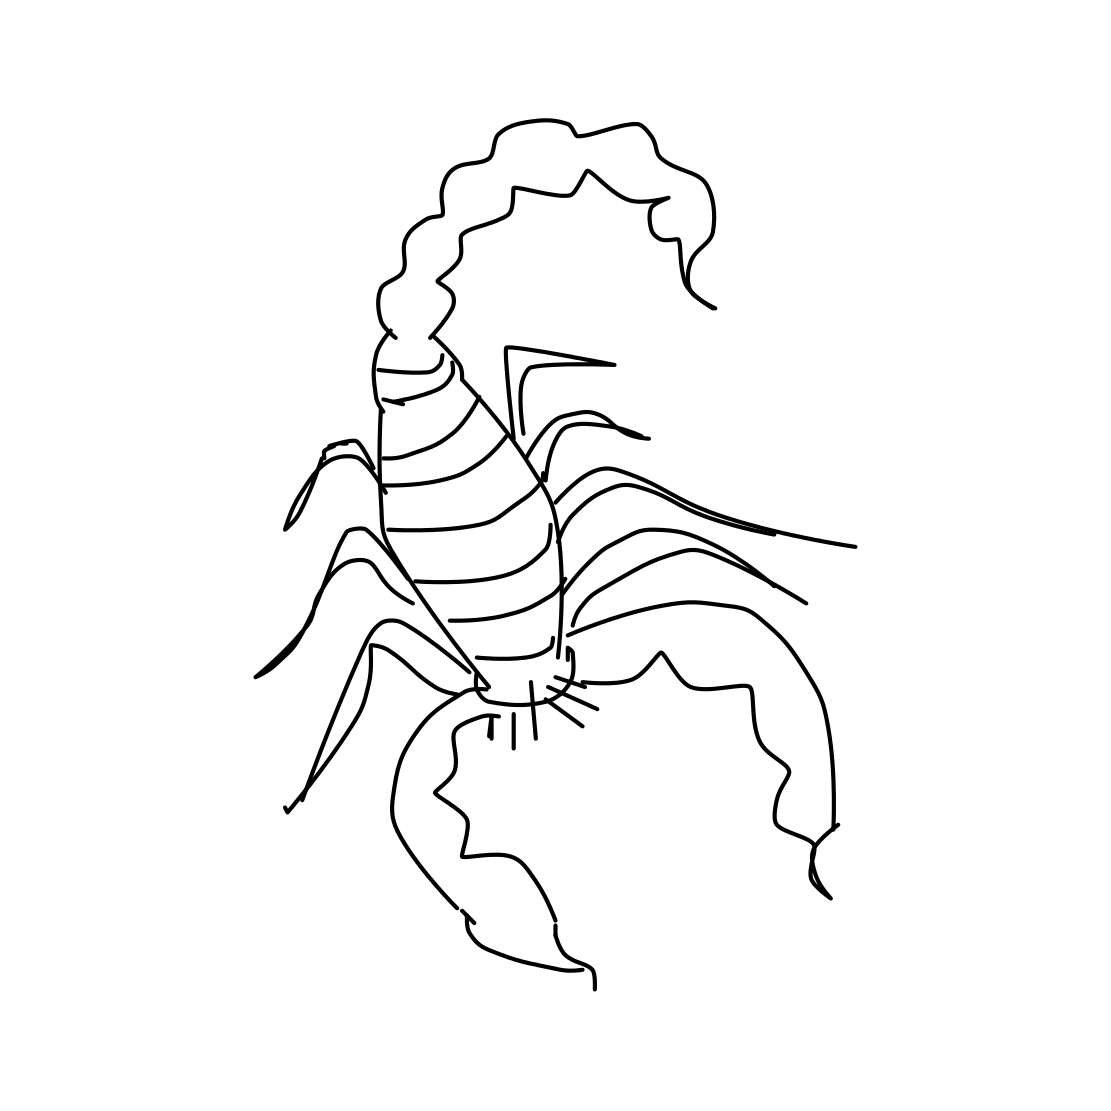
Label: scorpion